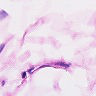
Metastatic tissue present: no